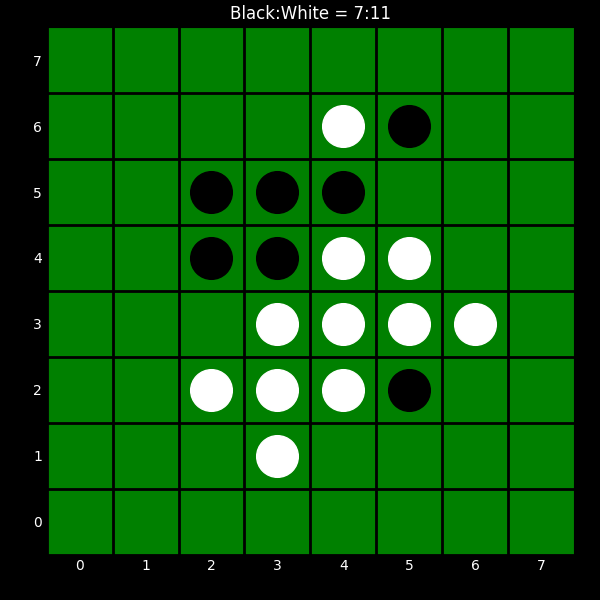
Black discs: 7
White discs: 11